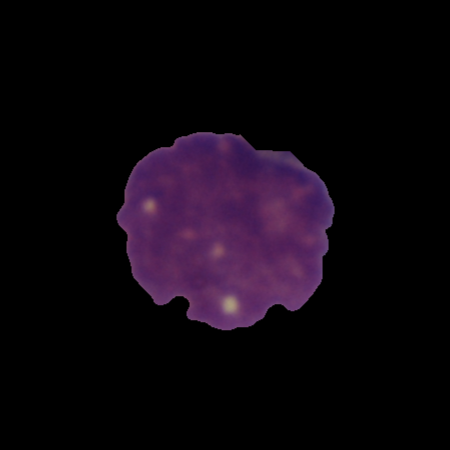
Label: cancer